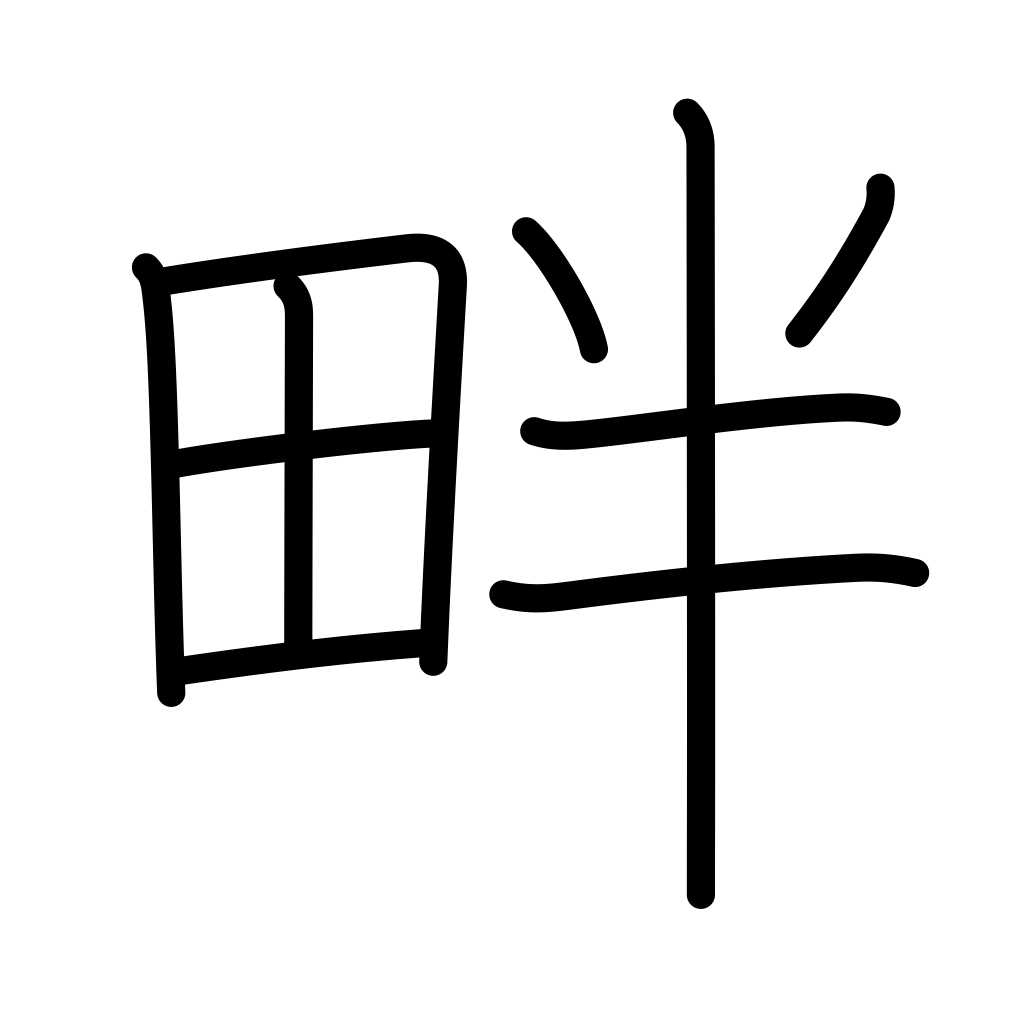
Meaning: paddy ridge, levee